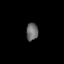
Tissue: lung
Cell type: Endothelial cells
Senescence score: 0.5409
Nuclear area (px): 204
Mean DAPI intensity: 106.975